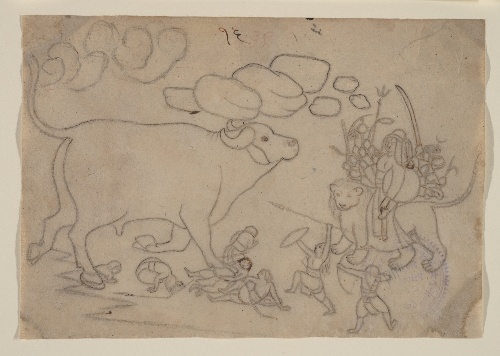
Artist: Nainsukh
Artist bio: active ca. 1735–78
Date: ca. 1780
Object type: Painting
Classification: Paintings
Medium: Charcoal and opaque watercolor on paper
Culture: India (Himachal Pradesh, Guler)
Dimensions: Image (sight): 5 3/8 x 7 5/8 in. (13.7 x 19.4 cm)
Department: Asian Art
Credit line: Gift of Subhash Kapoor, in memory of his parents, Smt Shashi Kanta and Shree Parshotam Ram Kapoor, 2008
Accession year: 2008
Repository: Metropolitan Museum of Art, New York, NY
Tags: Lions|Buffalos|Demons|Durga